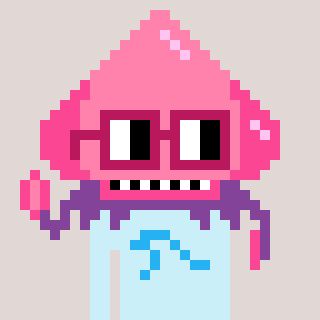
a pixel art character with square dark red glasses, a squid-shaped head and a cold-colored body on a warm background